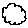
Label: cloud